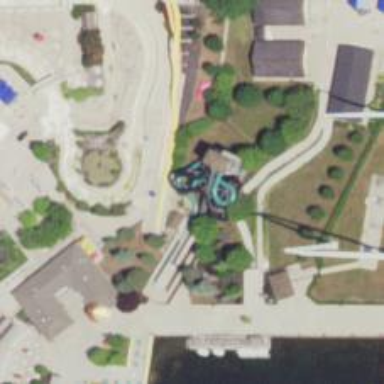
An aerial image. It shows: Water slide attraction.